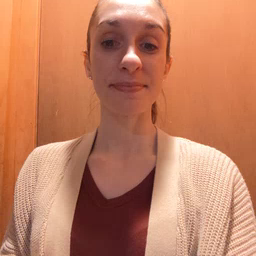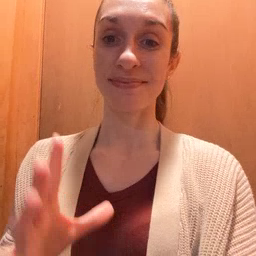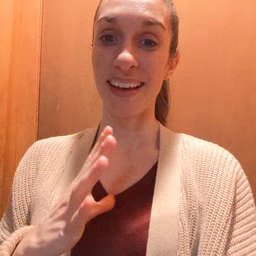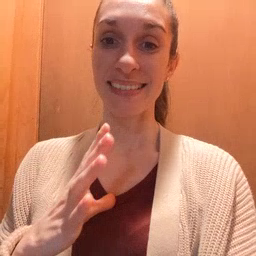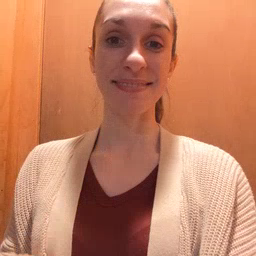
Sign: fine